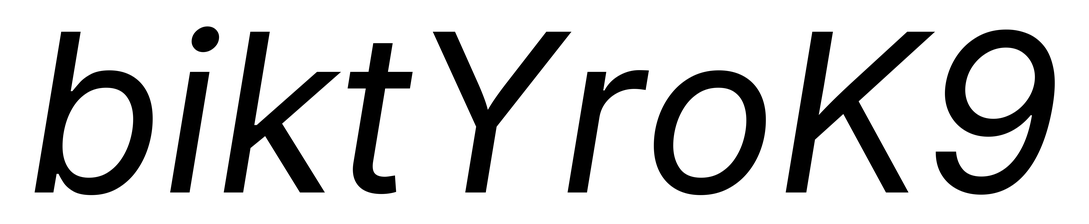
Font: Inter-Italic_Italic